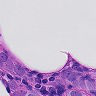
Metastatic tissue present: yes